Aerial crown-view tile of a tropical tree (Barro Colorado Island, Panama), acquired 20250512:
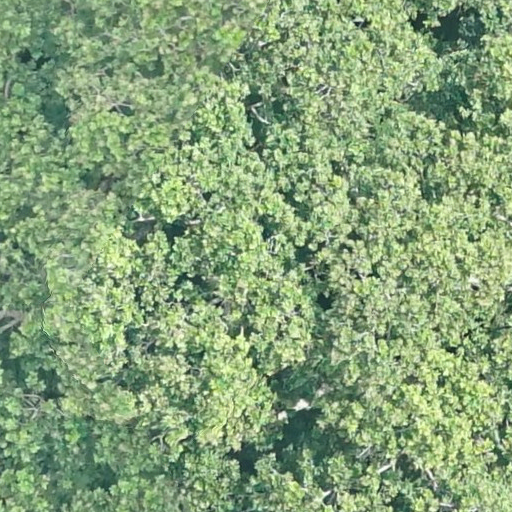
Species: Anacardium excelsum
GBIF accepted scientific name: Anacardium excelsum
Crown area: 967.114 m²